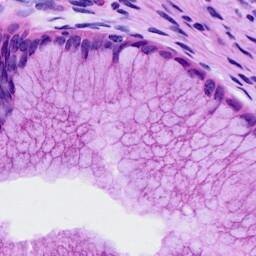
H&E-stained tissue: Cervix